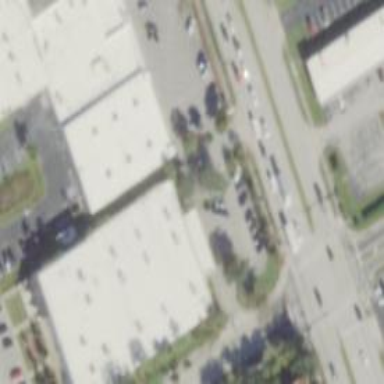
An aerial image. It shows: Commercial building.